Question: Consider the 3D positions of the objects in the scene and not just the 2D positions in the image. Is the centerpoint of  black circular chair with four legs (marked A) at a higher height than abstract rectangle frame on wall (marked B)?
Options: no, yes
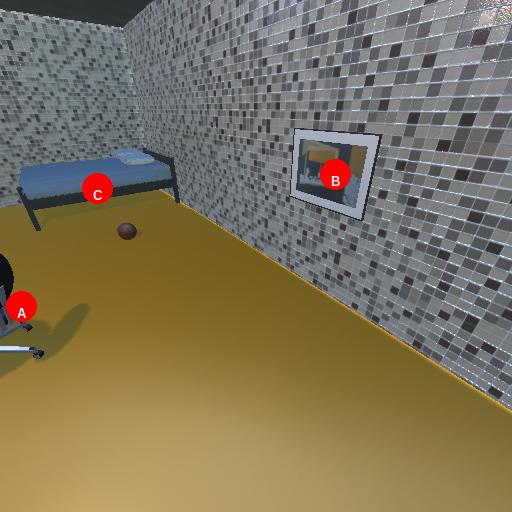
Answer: no